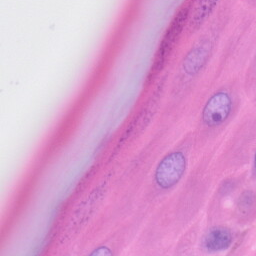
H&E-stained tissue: Skin